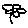
Label: flower